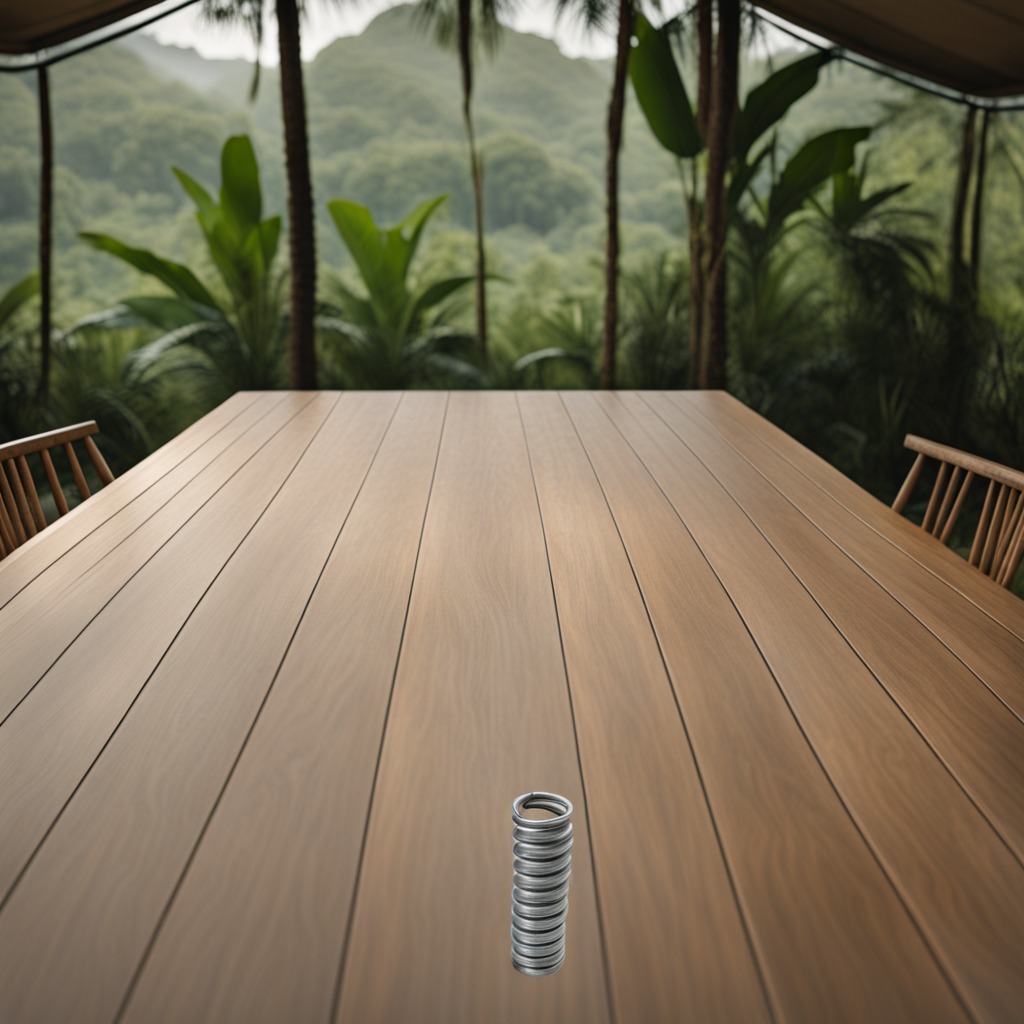
A coiled metal spring is lying on the wooden table.